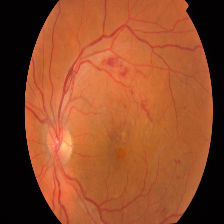
Diabetic retinopathy grade: Proliferative DR